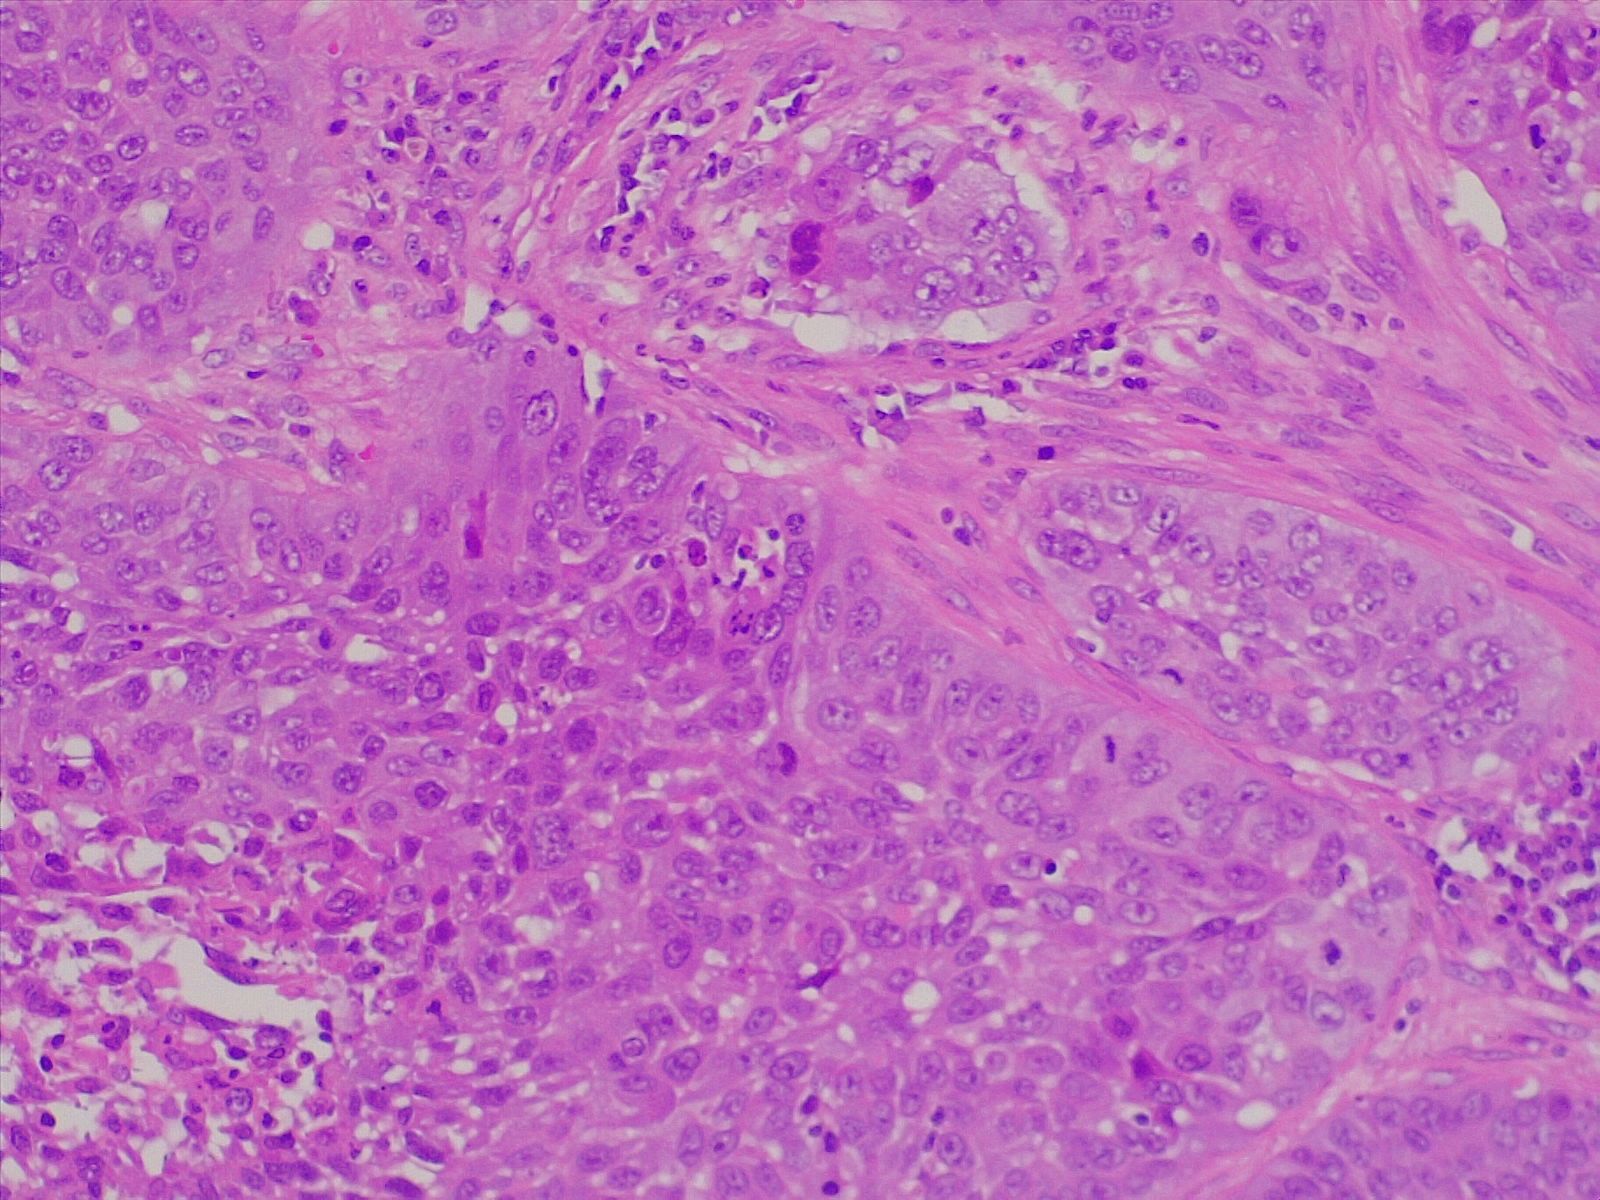
Label: lung squamous cell carcinoma, moderately differentiated